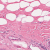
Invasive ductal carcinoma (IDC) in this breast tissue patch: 0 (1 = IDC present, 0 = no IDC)